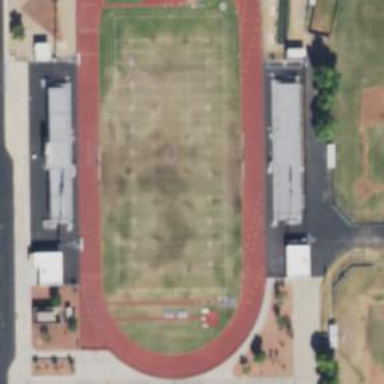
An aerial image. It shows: American football pitch.